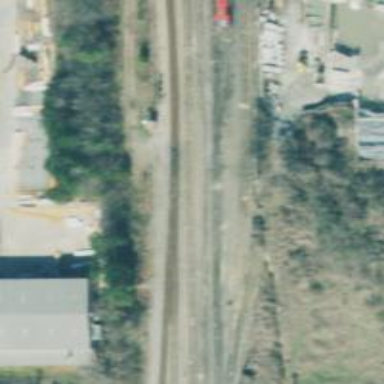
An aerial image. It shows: Site related to the railway.